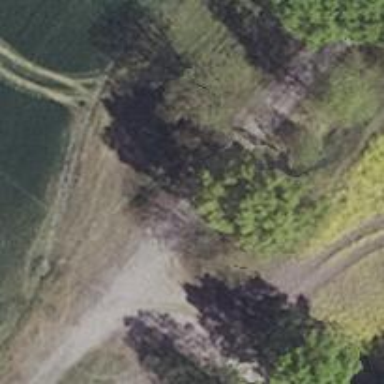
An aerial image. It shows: Agricultural vehicle on well-maintained grade1 track.